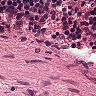
Metastatic tissue present: no